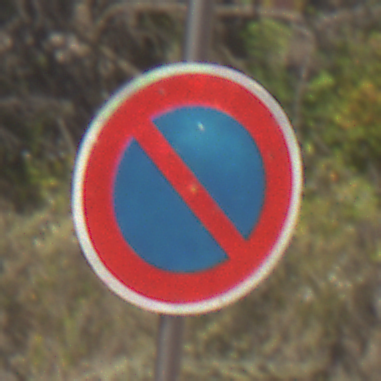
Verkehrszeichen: EingeschraenktesHalteverbot
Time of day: MorningAfternoon
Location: Outdoor (Nature)
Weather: Clear
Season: Summer
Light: Natural